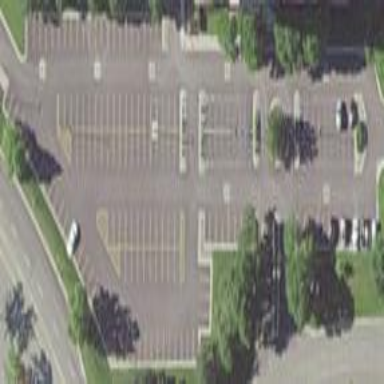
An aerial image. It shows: Parking area with surface.